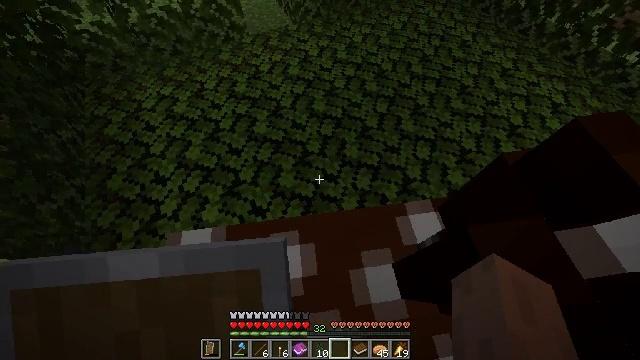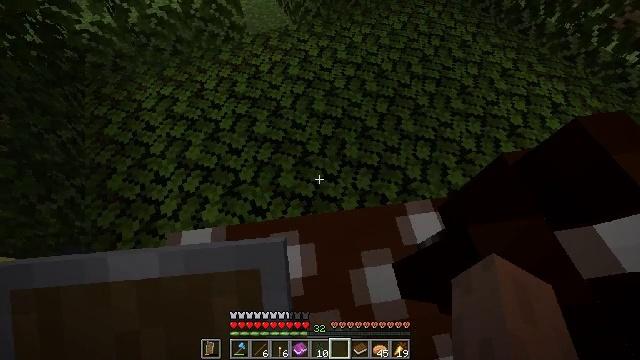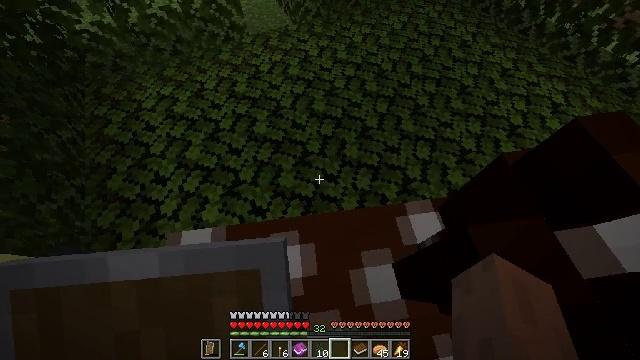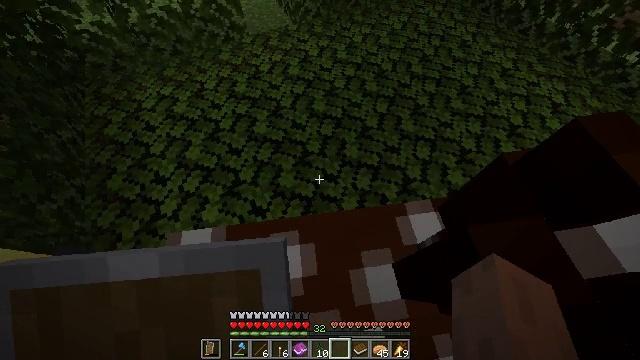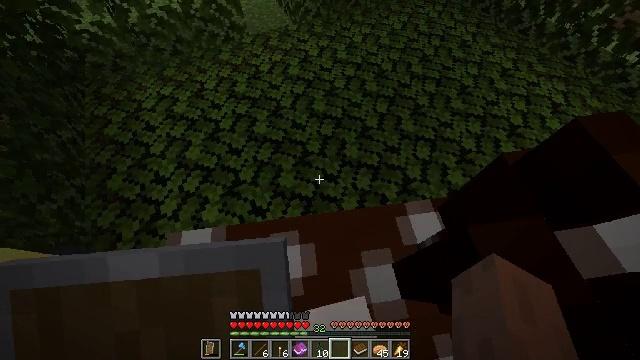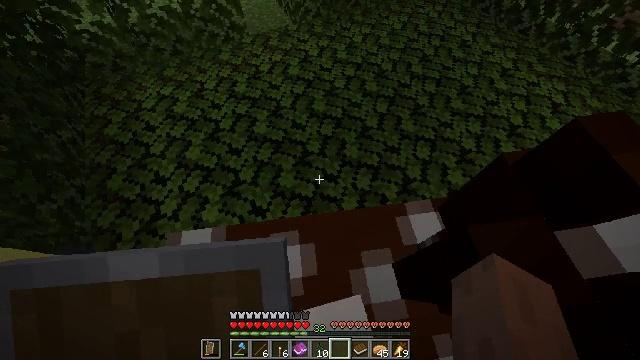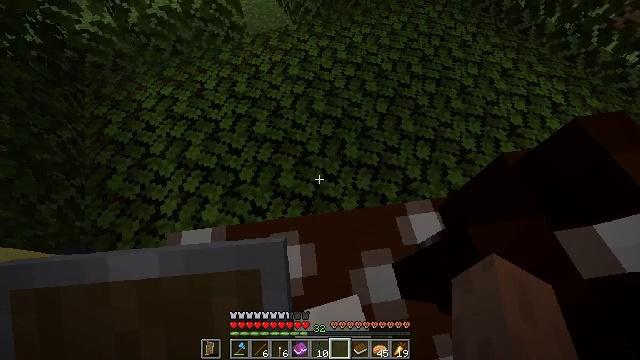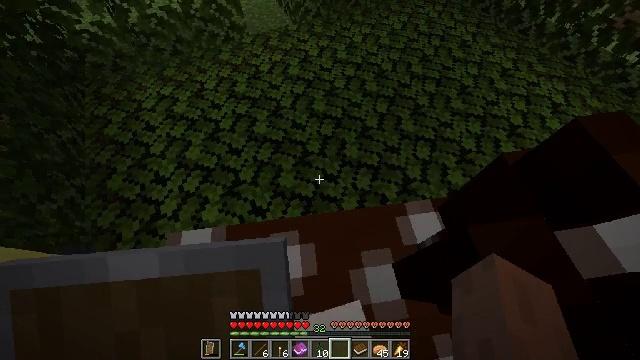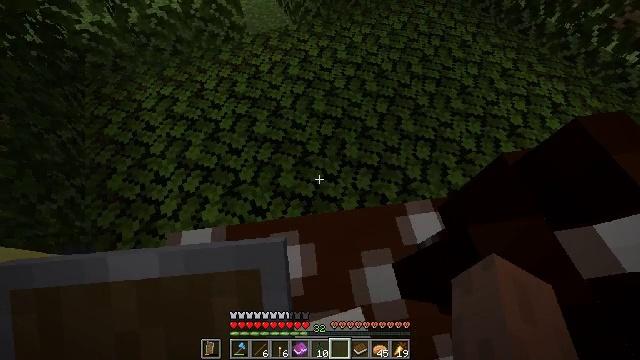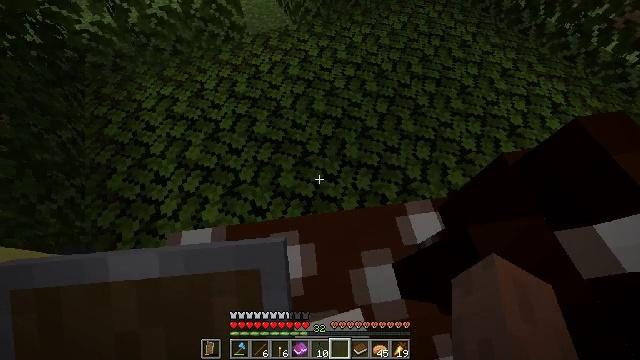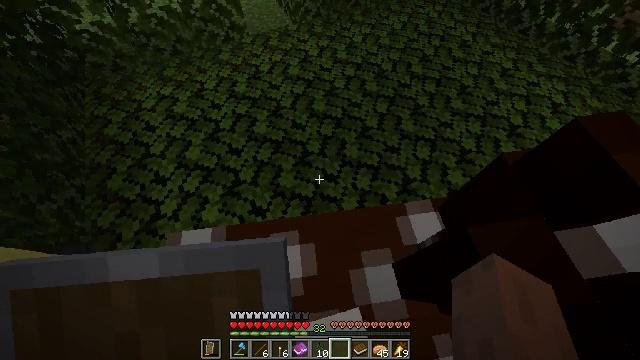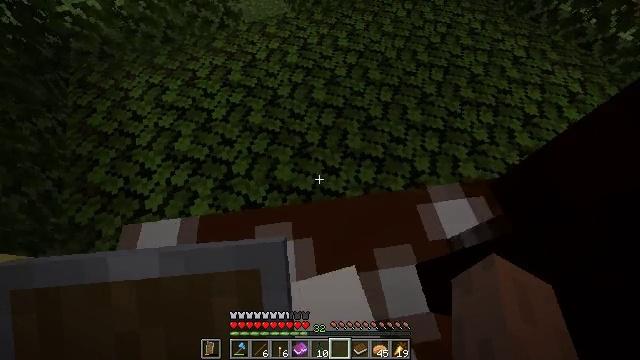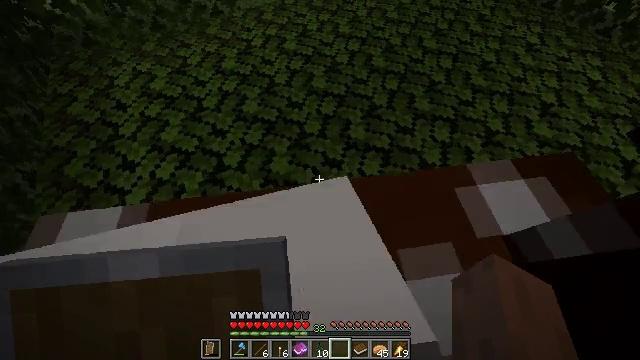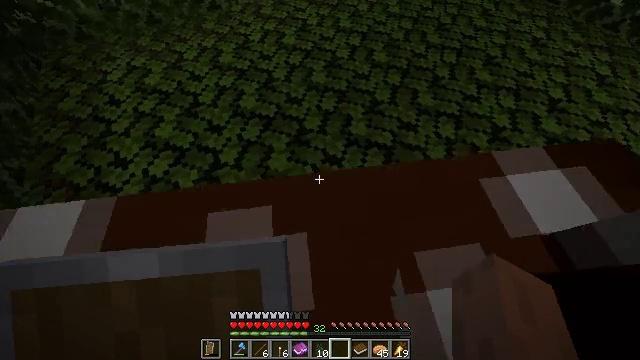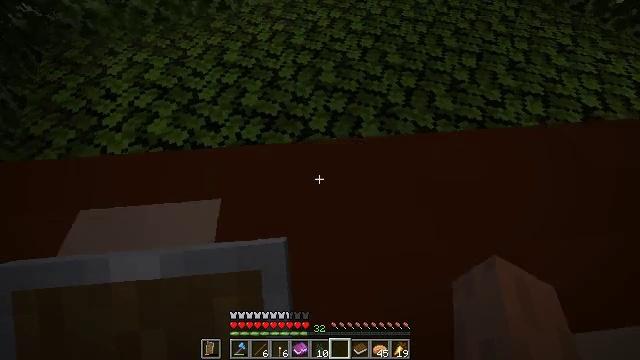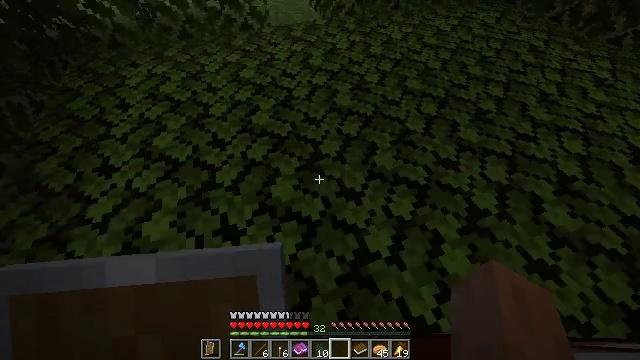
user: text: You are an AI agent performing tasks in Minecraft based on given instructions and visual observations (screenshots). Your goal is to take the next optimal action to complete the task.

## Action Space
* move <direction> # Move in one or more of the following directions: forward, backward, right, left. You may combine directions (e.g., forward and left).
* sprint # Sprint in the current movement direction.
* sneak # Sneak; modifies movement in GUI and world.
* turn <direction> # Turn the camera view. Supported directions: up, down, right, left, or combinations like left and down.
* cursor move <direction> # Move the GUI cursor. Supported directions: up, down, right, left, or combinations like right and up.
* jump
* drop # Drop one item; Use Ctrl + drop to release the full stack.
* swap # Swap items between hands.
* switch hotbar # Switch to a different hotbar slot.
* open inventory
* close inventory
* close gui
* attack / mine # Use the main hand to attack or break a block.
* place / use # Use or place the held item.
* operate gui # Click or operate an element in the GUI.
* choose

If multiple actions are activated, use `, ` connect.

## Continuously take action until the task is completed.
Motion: motion action
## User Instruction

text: Drop a suspicious stew.
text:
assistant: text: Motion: move forward, sprint, jump
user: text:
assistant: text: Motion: move forward, sprint, jump
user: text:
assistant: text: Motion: move forward and move right, sprint, jump
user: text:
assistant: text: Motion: move forward and move right, sprint, jump
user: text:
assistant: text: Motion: move forward and move right, sprint, jump
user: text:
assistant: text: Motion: move forward and move right, sprint, jump
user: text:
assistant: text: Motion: move forward and move right, jump
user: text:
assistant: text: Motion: move forward and move right
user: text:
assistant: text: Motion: move forward
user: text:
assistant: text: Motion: move forward, sneak
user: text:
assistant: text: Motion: move forward, sneak
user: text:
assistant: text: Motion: move forward, sneak
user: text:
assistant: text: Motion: move forward
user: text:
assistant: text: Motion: move forward, sprint, turn left and up
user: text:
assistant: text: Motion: move forward, sprint, turn left and up
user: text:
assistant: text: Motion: move forward, sprint, turn left and up
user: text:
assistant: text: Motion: move forward, sprint, turn left and up
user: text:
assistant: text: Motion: move forward, sprint, turn left and up
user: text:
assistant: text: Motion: move forward, sprint, turn left and up
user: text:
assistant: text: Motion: move forward, sprint, turn left and up
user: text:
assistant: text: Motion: move forward, sprint, turn up
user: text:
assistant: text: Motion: move forward, sprint
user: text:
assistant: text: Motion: move forward, sprint
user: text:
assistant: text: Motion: move forward, sprint
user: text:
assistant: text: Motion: move forward, sprint, turn up
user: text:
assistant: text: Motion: move forward, sprint, turn right and up
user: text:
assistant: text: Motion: move forward and move right, sprint, turn right
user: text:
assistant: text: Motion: move forward and move right, sprint
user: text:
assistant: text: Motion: move forward and move right, sprint
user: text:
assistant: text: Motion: move forward and move right, sprint